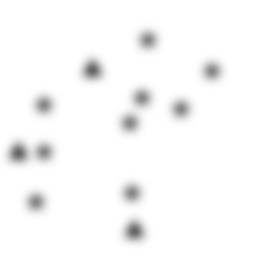
Squares: 0
Triangles: 3
Stars: 9
Total shapes: 12